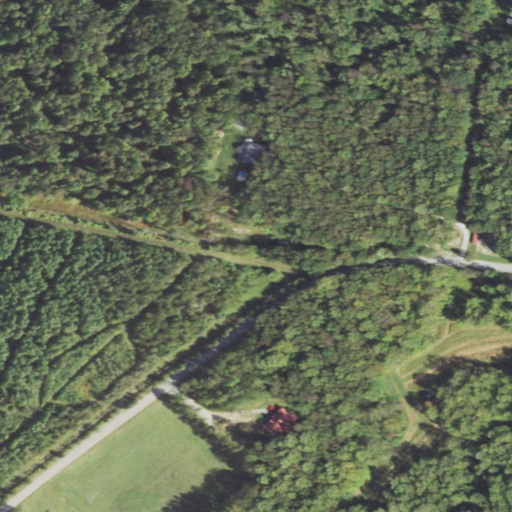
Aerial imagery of mountain in Pennsylvania named Ore Mine Hill containing deciduous forest, mixed forest, open development, pasture, and low intensity development